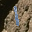
Label: 1